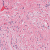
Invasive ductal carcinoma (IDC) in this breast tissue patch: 1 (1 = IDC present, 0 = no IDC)